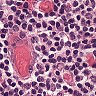
Metastatic tissue present: no